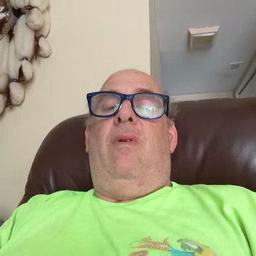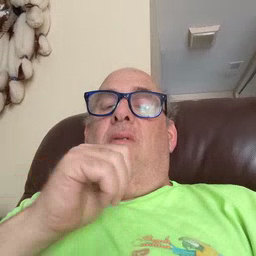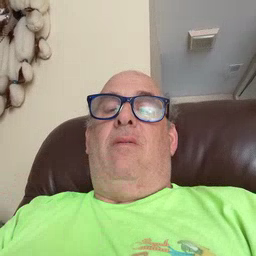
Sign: not